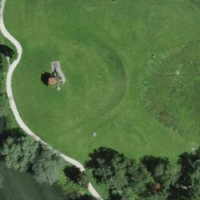
EUNIS habitat code: 53
Species observed at this site:
Corvus corone
Plantago major
Cyanistes caeruleus
Fulica atra
Anas platyrhynchos
Alopochen aegyptiaca
Chloris chloris
Aythya ferina
Aythya fuligula
Fringilla coelebs
Passer domesticus
Turdus merula
Filipendula ulmaria
Phalacrocorax carbo
Caltha palustris
Gallinula chloropus
Cygnus olor
Mergus merganser
Pica pica
Phoenicurus ochruros
Garrulus glandarius
Columba livia